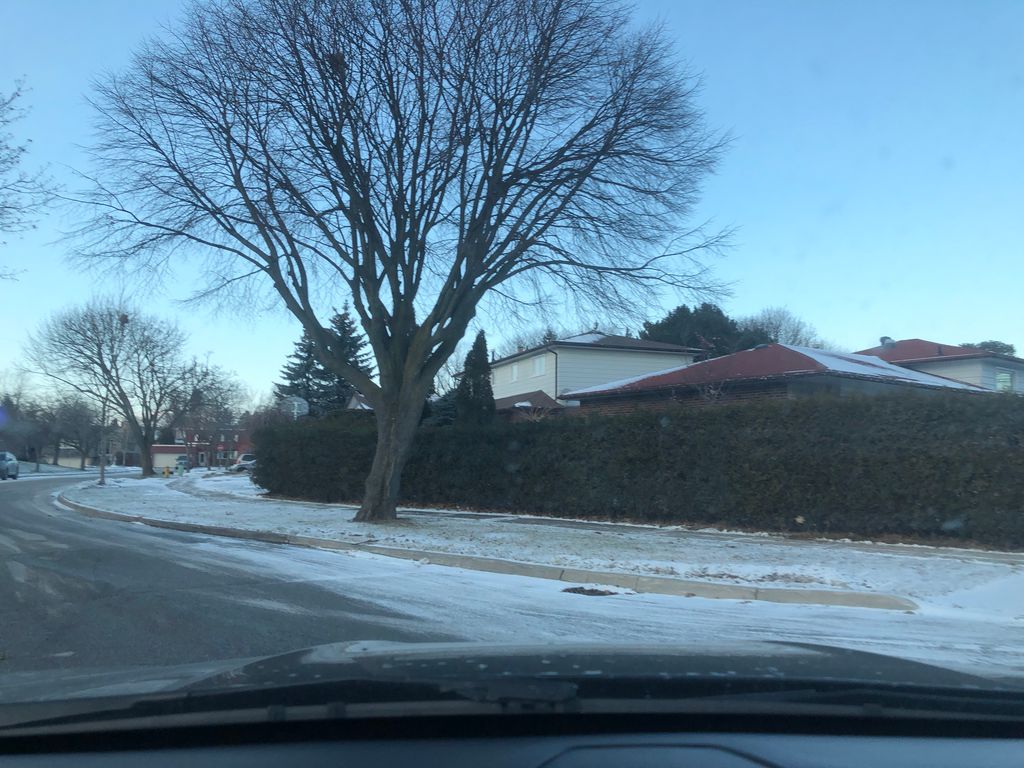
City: toronto